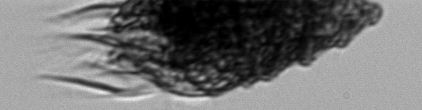
Label: Laboea_strobila